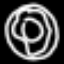
Label: donut